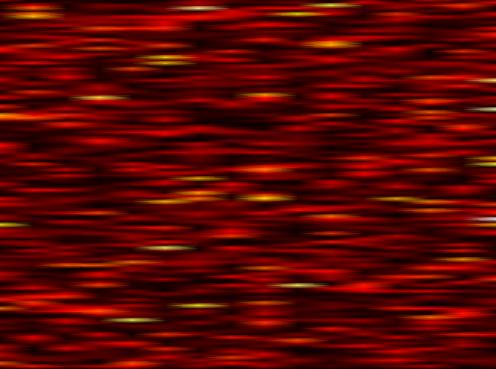
Label: FBMC